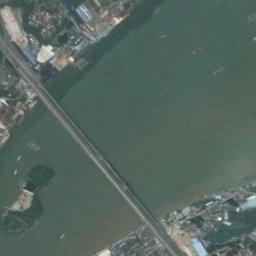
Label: bridge